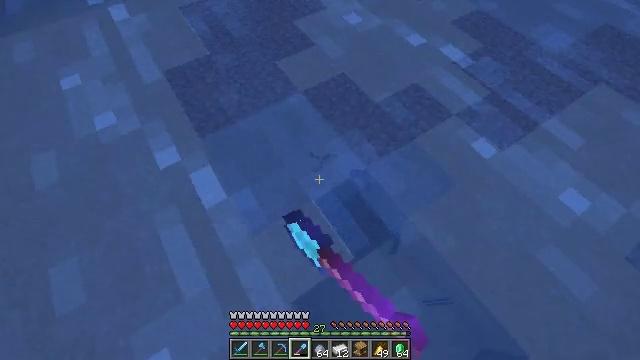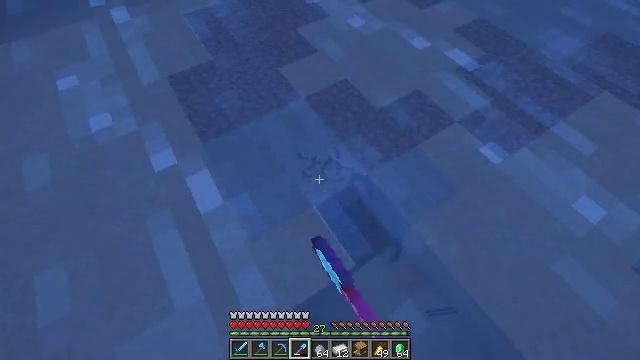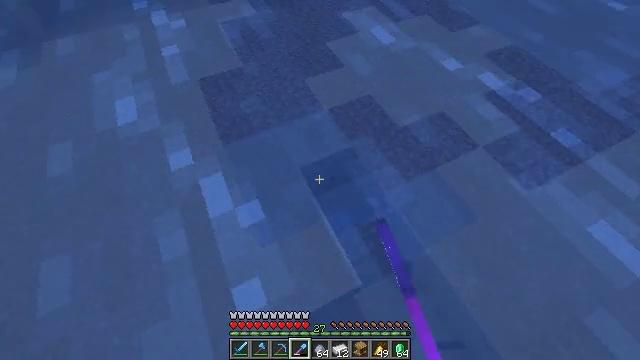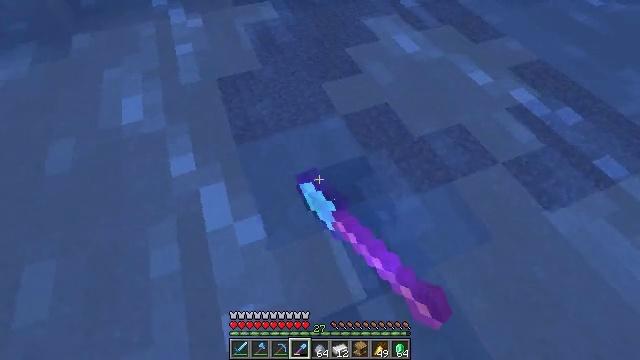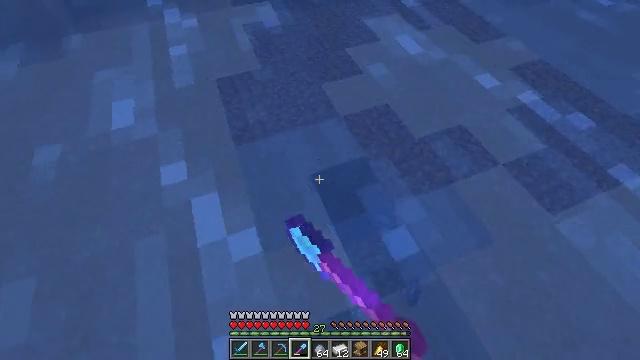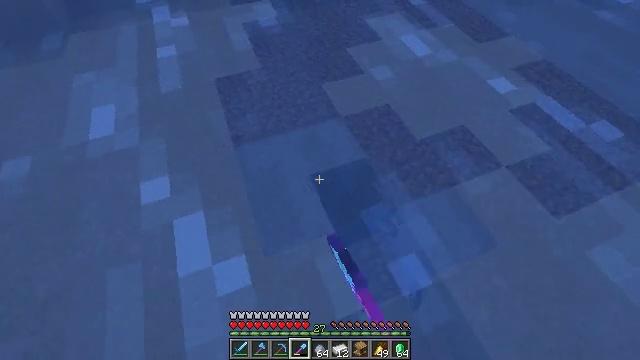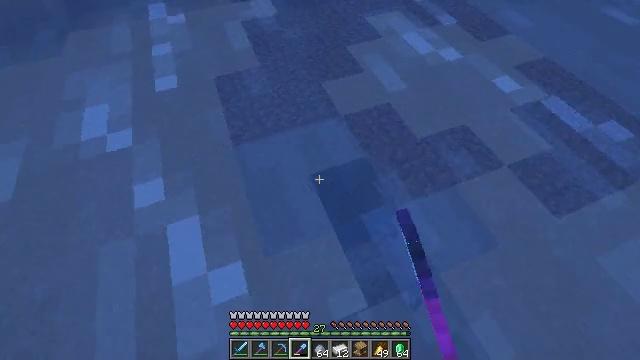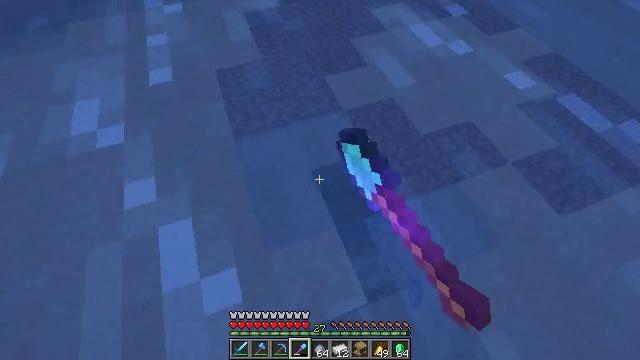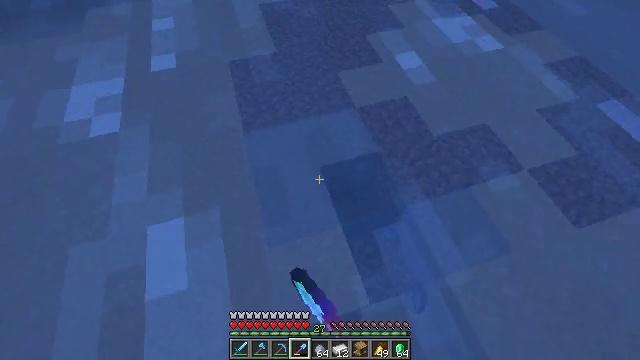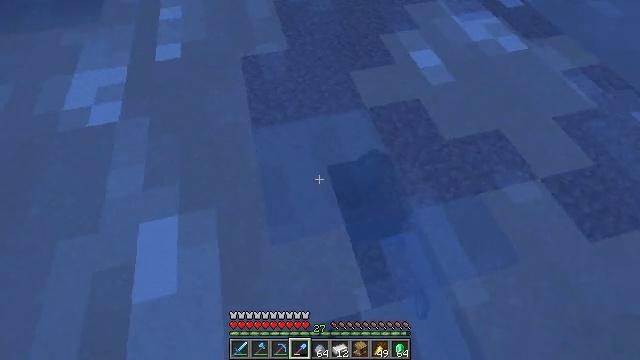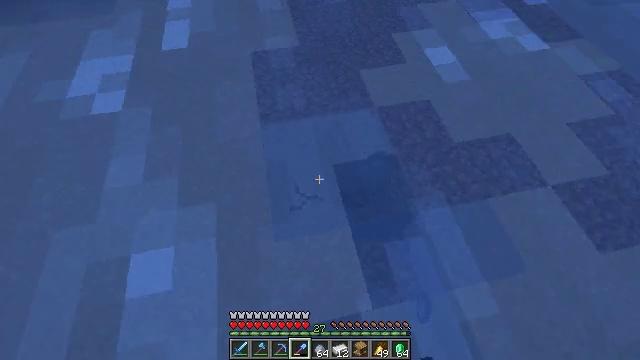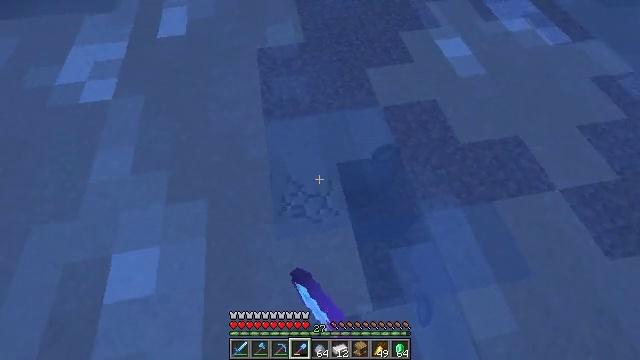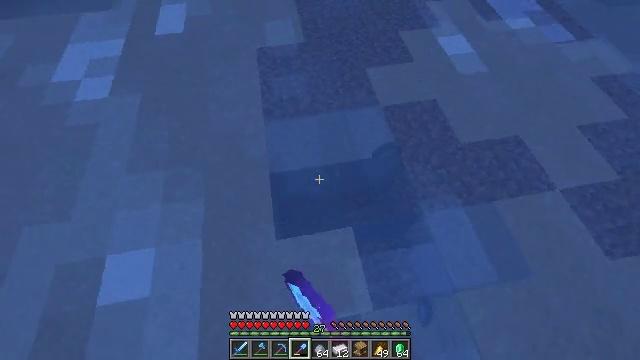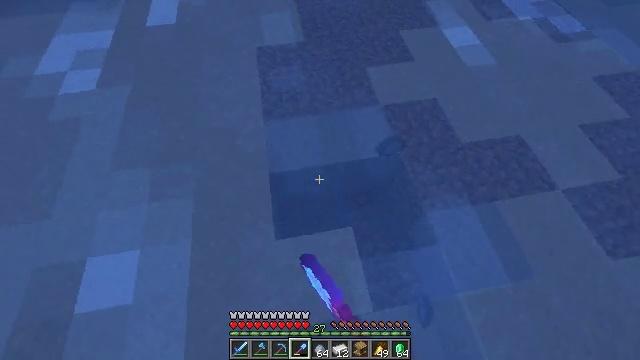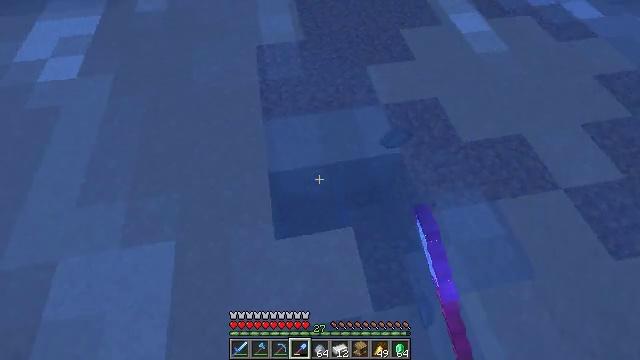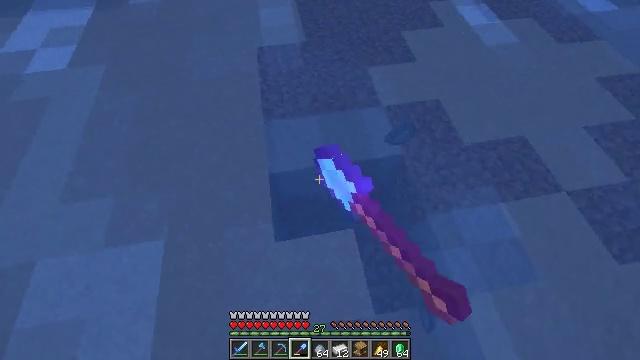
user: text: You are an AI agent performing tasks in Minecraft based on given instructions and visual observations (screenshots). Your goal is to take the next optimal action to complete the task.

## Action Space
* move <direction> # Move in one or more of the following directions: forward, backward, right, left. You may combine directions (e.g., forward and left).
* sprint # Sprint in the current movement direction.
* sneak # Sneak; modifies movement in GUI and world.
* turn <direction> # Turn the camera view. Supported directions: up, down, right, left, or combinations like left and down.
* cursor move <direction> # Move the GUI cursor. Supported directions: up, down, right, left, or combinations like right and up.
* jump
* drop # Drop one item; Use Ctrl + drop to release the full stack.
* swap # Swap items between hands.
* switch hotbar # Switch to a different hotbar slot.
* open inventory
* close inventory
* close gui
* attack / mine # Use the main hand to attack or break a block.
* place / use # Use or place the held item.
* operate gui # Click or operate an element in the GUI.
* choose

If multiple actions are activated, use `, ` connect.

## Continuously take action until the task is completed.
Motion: motion action
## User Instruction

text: Mine the clay from the riverbed.
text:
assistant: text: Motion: move forward, turn up, attack / mine
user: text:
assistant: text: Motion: move forward, turn left and up, attack / mine
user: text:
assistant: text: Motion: move forward, turn left, attack / mine
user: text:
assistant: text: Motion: move forward, attack / mine
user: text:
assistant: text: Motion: attack / mine
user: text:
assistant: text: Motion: attack / mine
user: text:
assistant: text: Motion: turn down, attack / mine
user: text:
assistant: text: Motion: turn left, attack / mine
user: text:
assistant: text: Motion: turn left, attack / mine
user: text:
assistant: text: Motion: turn left, attack / mine
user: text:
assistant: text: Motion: turn left, attack / mine
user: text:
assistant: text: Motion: attack / mine
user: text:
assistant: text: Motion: attack / mine
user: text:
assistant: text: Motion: attack / mine
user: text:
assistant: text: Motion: attack / mine
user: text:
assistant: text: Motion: turn left and up, attack / mine
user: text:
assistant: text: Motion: turn left and up, attack / mine
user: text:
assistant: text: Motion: turn up, attack / mine
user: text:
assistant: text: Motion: turn up, attack / mine
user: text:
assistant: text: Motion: turn up, attack / mine
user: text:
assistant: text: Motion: attack / mine
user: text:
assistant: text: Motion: attack / mine
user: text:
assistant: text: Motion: attack / mine
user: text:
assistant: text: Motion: attack / mine
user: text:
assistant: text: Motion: turn right, attack / mine
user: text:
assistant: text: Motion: turn right, attack / mine
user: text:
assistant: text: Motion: turn right, attack / mine
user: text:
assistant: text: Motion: turn right, attack / mine
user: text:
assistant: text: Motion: attack / mine
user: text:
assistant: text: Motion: attack / mine